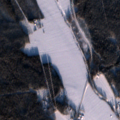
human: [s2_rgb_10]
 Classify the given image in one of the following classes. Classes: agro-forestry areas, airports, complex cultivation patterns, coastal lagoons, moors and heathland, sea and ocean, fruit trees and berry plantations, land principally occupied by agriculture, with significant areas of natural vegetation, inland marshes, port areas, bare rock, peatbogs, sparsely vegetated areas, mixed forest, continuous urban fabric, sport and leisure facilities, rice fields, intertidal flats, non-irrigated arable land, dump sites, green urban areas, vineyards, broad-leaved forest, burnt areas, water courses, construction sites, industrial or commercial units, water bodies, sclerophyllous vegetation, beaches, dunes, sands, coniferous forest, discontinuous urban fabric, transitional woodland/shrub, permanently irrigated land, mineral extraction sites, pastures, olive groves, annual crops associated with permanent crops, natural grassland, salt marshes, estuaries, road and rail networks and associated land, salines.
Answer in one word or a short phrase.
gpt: non-irrigated arable land, land principally occupied by agriculture, with significant areas of natural vegetation, coniferous forest